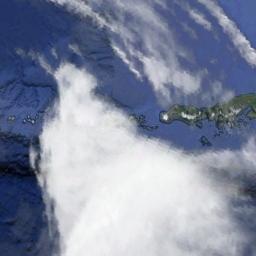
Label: cloud